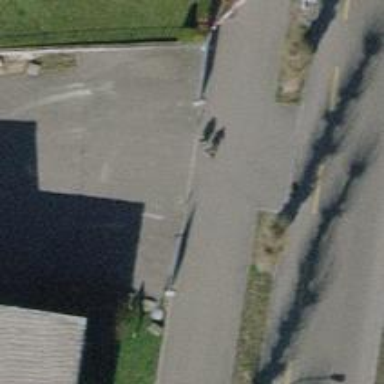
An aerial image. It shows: Unmarked crossing with traffic calming table.